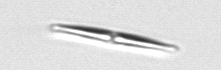
Label: pennate